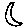
Label: moon